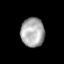
Tissue: prostate
Cell type: Endothelial cells
Senescence score: 0.2
Nuclear area (px): 678
Mean DAPI intensity: 169.645